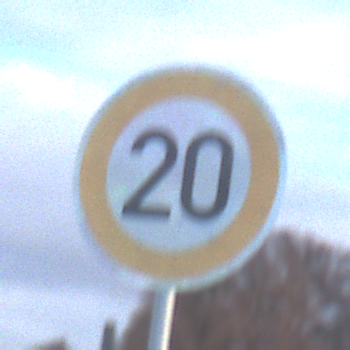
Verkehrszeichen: Geschwindigkeit20
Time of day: SunriseSunset
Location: Outdoor (Suburban)
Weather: PartlyCloudy
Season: NotSpecified
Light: Natural